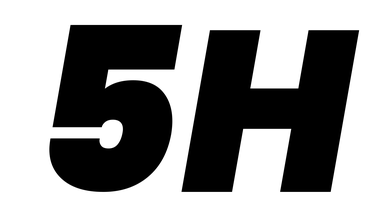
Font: Poppins-BlackItalic